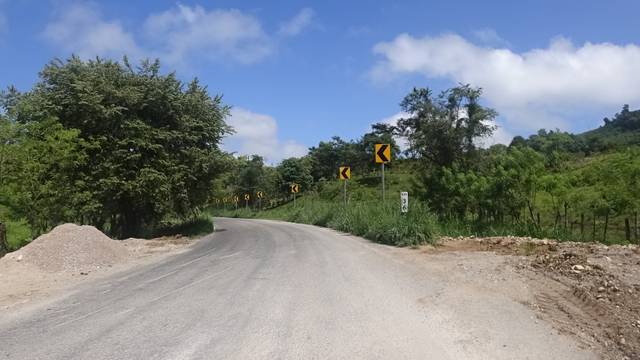
Region: Mexico
Coordinates: 17.451, -91.962